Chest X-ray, AP view. Patient: 54 years old, sex F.
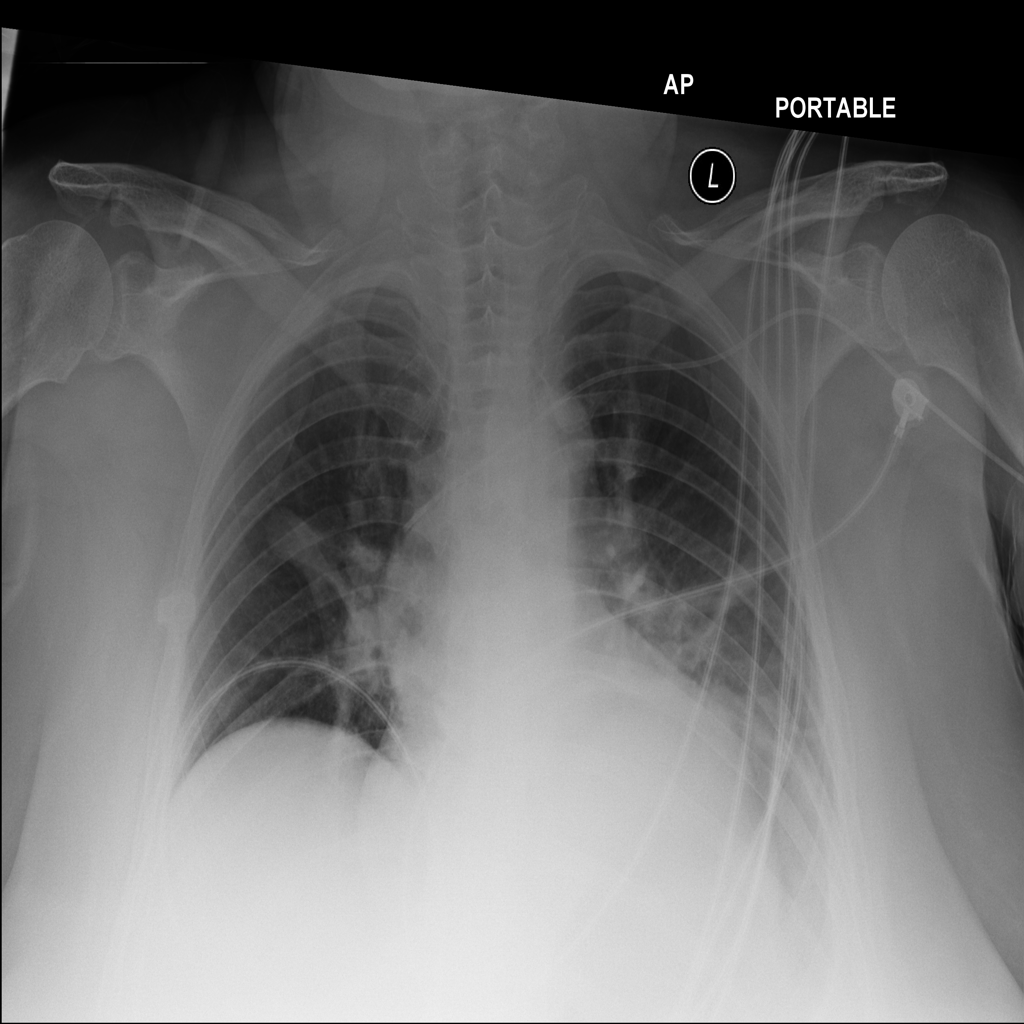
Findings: No Finding